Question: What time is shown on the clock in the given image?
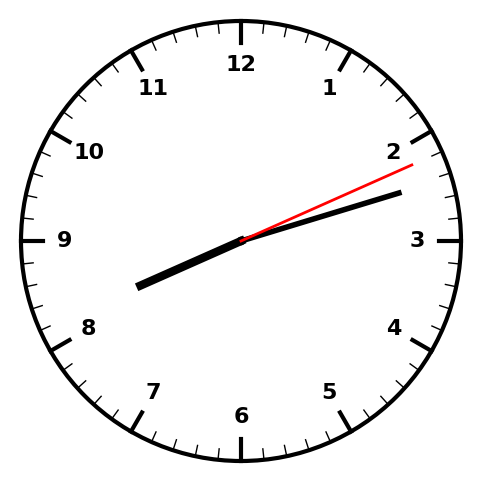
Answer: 08:12:11